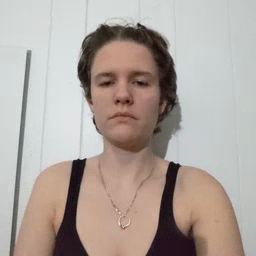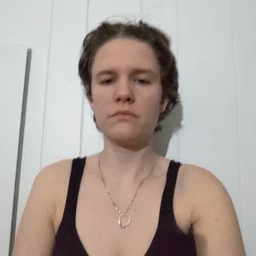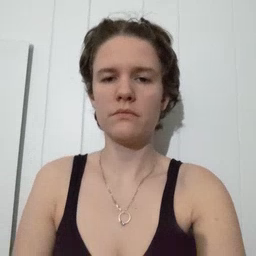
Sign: duck